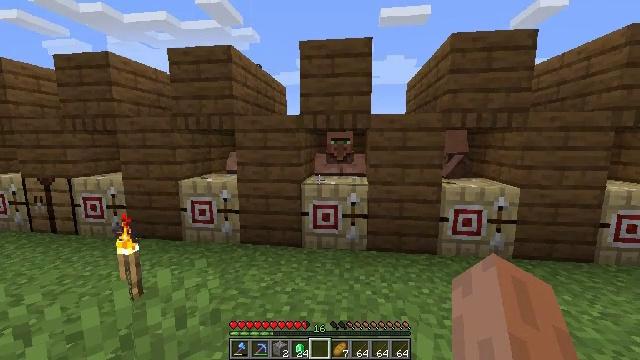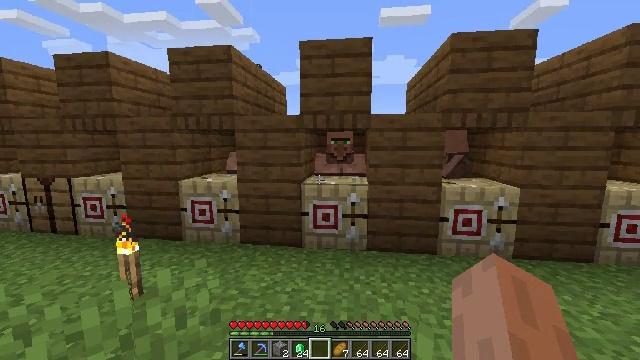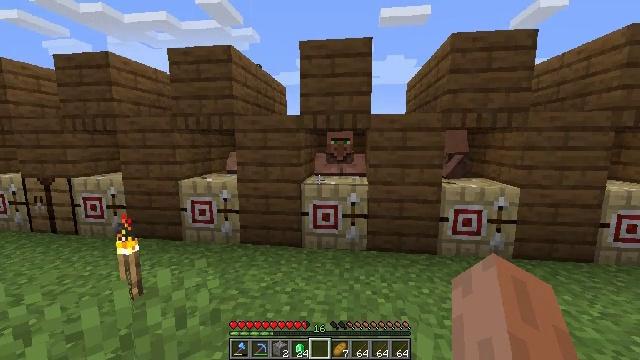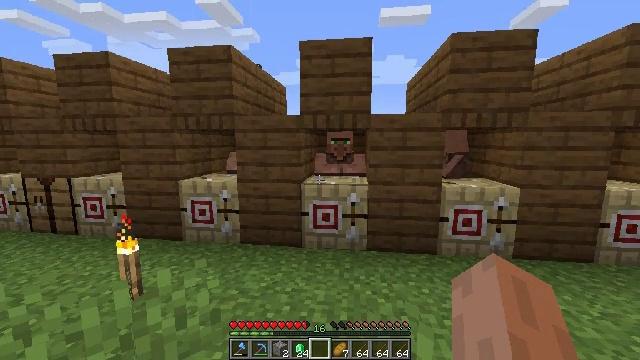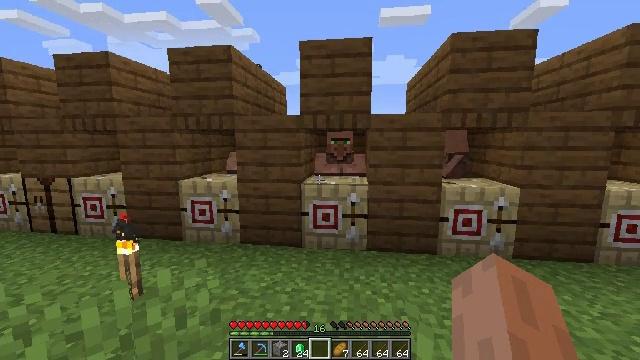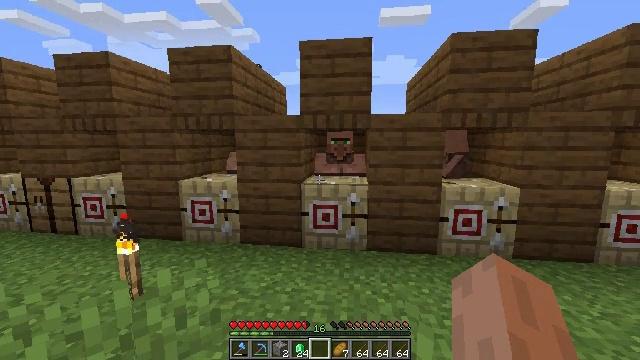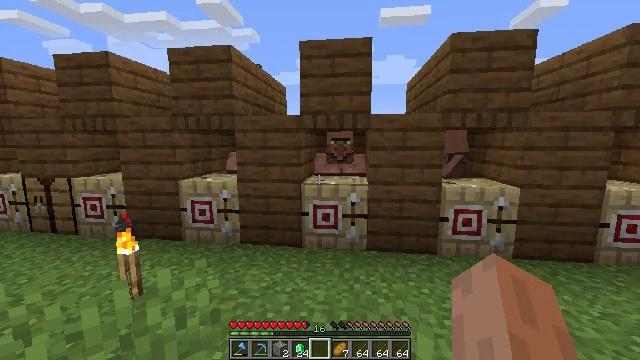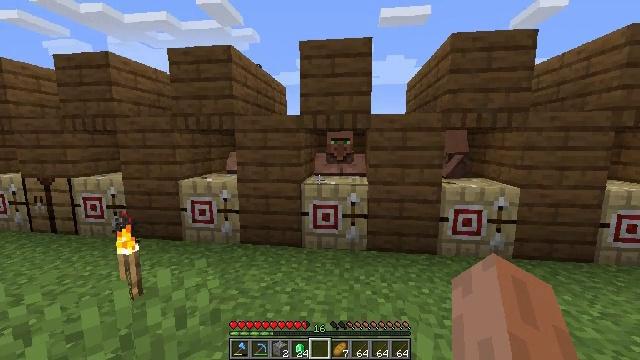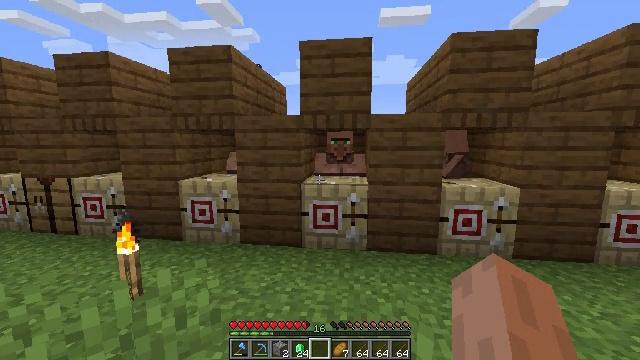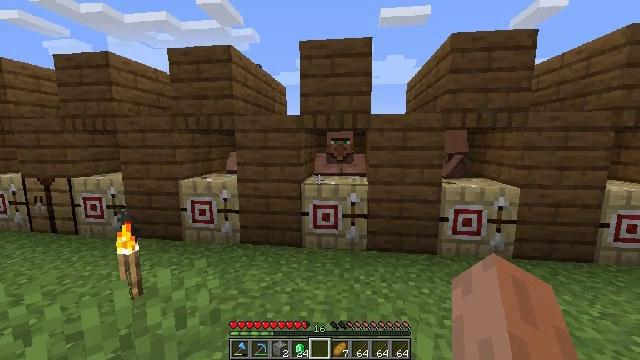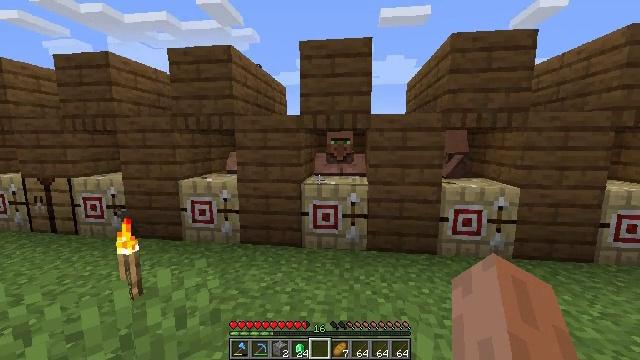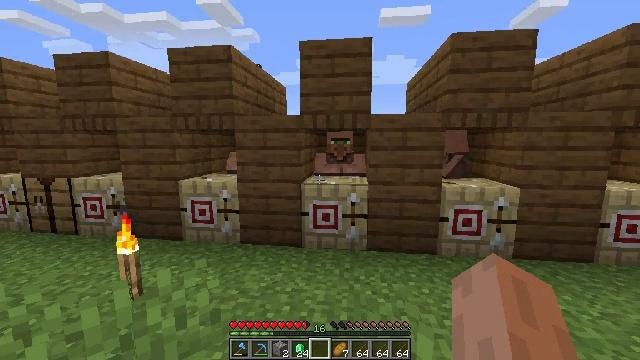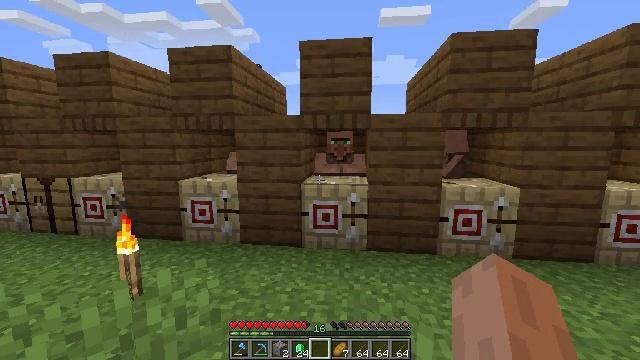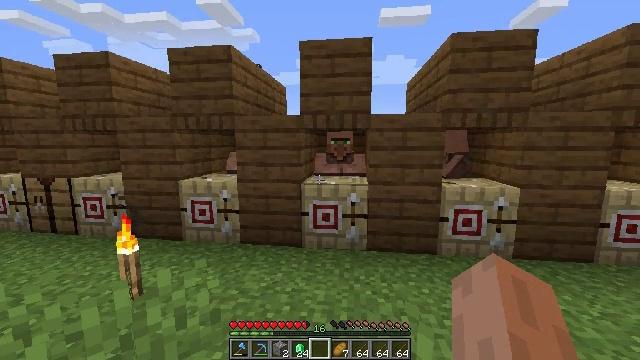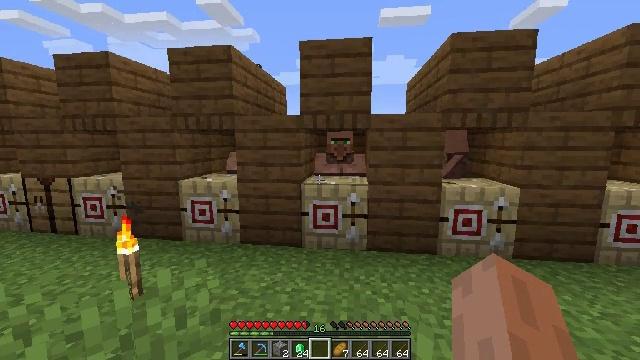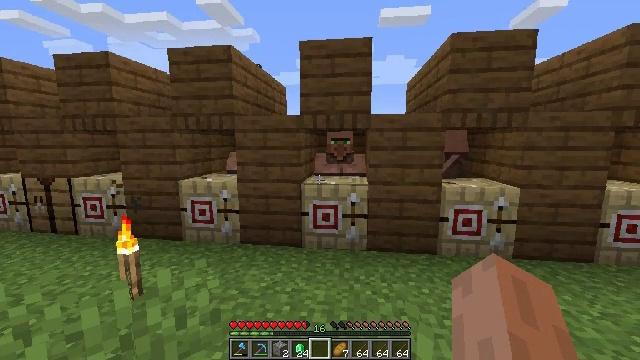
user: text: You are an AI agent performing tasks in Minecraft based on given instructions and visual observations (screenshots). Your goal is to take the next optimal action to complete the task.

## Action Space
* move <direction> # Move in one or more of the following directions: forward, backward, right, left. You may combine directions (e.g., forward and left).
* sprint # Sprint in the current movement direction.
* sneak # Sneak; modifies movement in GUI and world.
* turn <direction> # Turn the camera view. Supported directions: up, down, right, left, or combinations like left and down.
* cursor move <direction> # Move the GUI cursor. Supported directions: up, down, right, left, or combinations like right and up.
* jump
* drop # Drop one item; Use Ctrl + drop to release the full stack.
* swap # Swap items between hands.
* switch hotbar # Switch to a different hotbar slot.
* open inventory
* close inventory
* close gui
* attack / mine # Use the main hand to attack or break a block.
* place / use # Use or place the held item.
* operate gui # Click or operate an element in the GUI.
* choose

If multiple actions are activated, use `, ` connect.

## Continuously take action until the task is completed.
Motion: motion action
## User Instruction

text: Collect the spruce trapdoor from its position.
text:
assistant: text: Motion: no_op
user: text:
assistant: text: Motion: no_op
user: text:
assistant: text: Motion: no_op
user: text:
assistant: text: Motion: no_op
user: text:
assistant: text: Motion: no_op
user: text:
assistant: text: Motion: no_op
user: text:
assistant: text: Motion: no_op
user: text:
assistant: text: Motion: no_op
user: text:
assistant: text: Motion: no_op
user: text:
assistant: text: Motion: no_op
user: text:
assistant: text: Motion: no_op
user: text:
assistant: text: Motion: no_op
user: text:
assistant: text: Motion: no_op
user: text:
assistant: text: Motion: no_op
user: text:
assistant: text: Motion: no_op
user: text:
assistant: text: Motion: no_op
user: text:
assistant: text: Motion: no_op
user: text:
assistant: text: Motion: no_op
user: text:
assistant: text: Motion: no_op
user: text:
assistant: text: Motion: no_op
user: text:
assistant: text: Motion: no_op
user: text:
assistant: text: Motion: no_op
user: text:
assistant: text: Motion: no_op
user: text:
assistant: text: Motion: no_op
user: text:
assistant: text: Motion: no_op
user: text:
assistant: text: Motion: no_op
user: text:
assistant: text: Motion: no_op
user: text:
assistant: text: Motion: no_op
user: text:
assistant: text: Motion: move forward
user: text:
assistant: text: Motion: move forward